Question: How can I make that when i pass the mouse over a ASPNET linkbutton it doesen't turn into a font bold?

'''
a:hover{something here}
'''
does not work
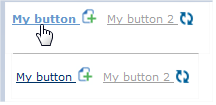
Answer: what you can do is to add or remove attribute from the link button like
$('#linkbutton-id"').mouseover(function() {
$('this').attr("font-weight","weight:bold")
});
$('#linkbutton-id"').mouseover(function() {
$('this').removeAttr("font-weight")
});
you can use addClass or removeClass function of Jquery also, they provide you feature to add css class over element for any effect